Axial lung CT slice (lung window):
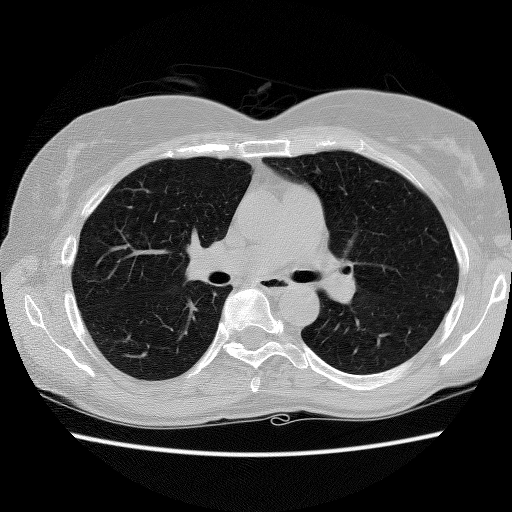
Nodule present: no